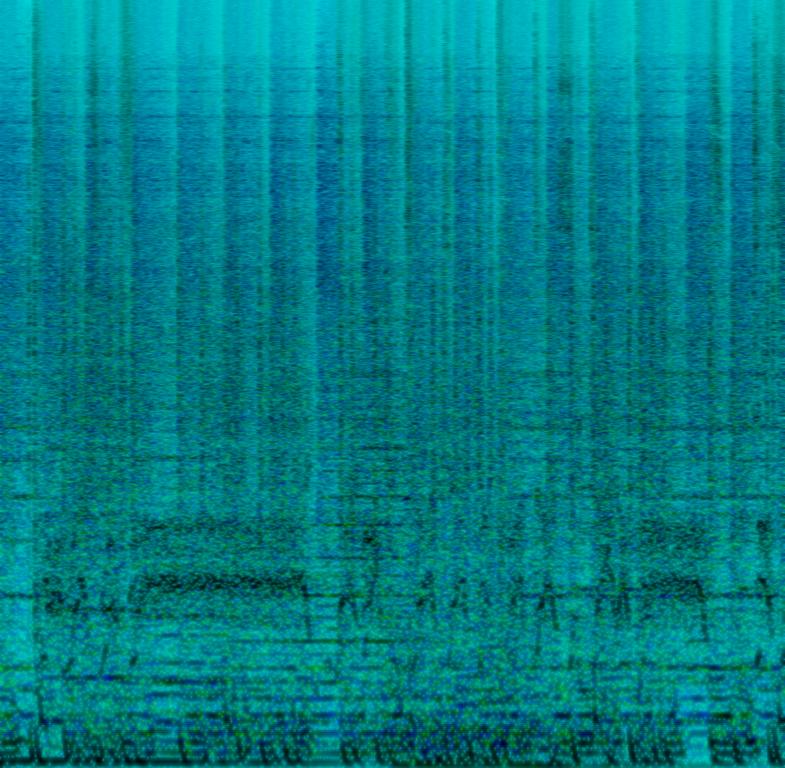
An acoustic drum is playing a groove with crash hits and a double-bass drum along with the e-bass and an e-guitar playing bass notes along with the complex kickdrum. A oriental sounding string and brass-section is playing a melody. The male voice sounds very aggressive, screaming with full force. This song may be playing at a live concert.